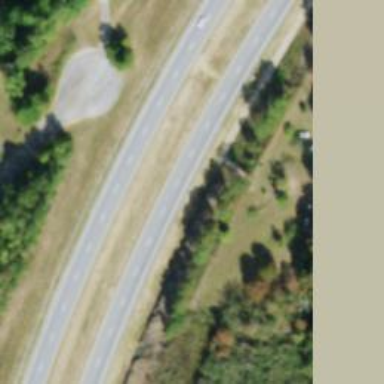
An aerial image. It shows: Asphalt road classified as trunk highway.